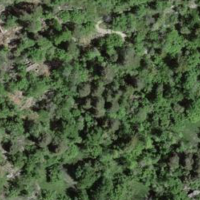
EUNIS habitat code: 24
Species observed at this site:
Primula veris